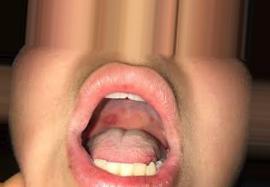
Condition: Mouth Ulcer